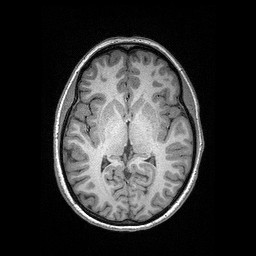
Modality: T1w
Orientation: coronal
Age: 22
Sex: female
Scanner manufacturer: siemens
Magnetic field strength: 3 T
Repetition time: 2.4 s
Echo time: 0.03 s